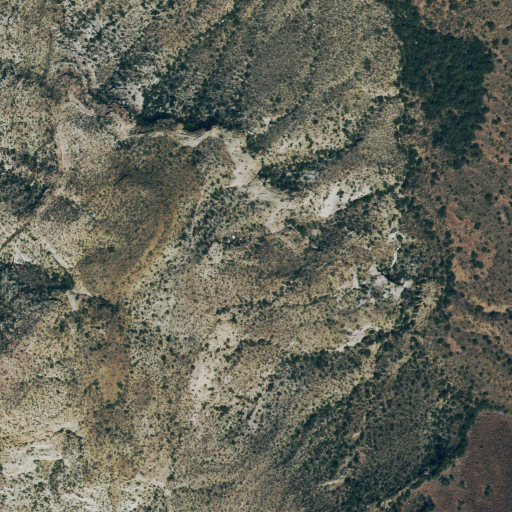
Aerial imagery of mountain in Texas named Blacktail Peak containing shrub and evergreen forest